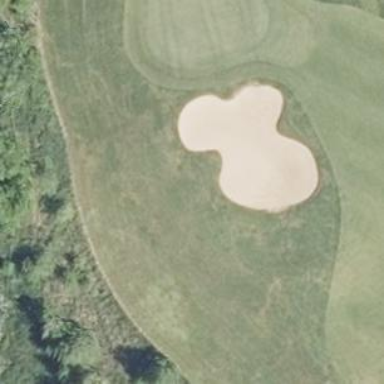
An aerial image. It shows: Golf bunker.